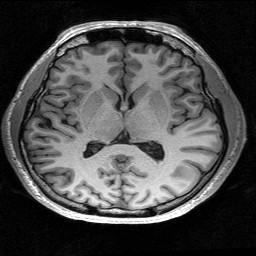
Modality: T1w
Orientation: coronal
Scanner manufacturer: siemens
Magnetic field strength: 3 T
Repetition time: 2.53 s
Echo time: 0.00267 s